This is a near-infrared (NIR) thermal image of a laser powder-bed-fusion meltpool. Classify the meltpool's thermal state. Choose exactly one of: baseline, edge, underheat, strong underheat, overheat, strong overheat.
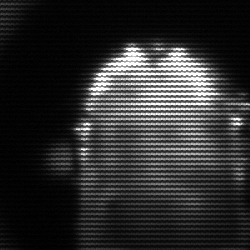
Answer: baseline